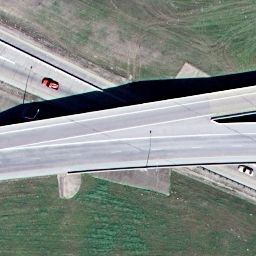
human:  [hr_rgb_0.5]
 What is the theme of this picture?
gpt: overpass

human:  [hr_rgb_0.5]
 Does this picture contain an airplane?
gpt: no

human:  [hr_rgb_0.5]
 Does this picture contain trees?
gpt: yes

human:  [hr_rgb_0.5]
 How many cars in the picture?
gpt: two

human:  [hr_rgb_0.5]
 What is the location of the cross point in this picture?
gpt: center